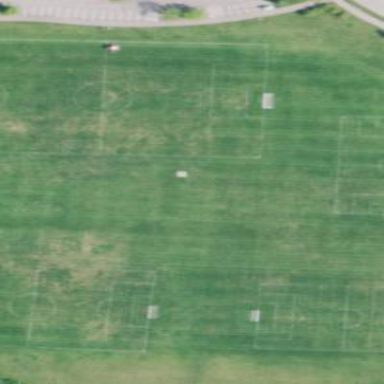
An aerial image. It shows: Recreation ground used for soccer.